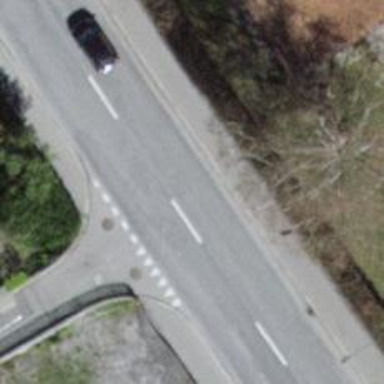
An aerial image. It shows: Secondary road with asphalt surface and sidewalks on both sides.